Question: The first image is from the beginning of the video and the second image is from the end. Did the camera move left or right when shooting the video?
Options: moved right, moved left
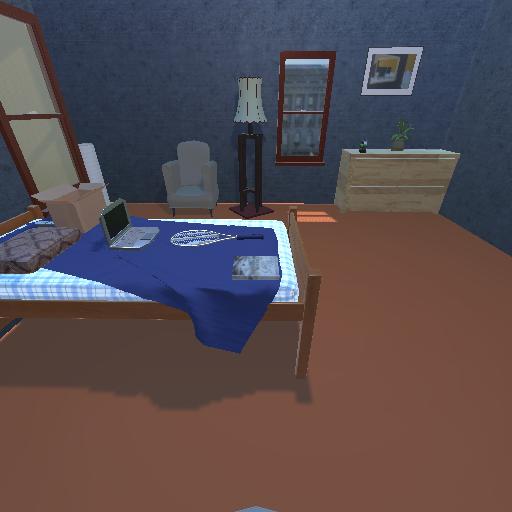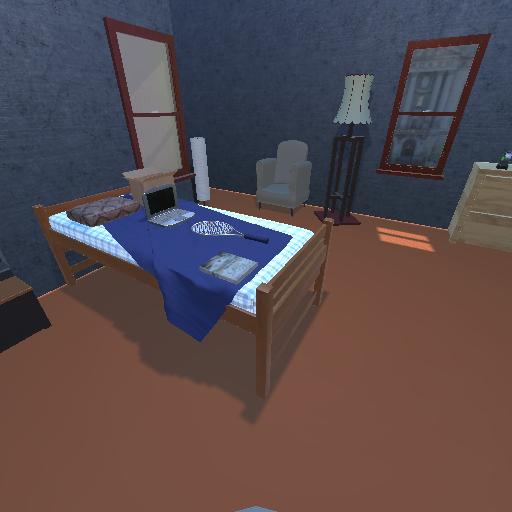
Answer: moved right